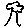
Label: tree